Question: I am trying to setup the AWSDevTools for git on windows using git bash and I receive an error when running the oneTimeSetup.bat file. The error says "was not loaded because no valid module file was found in any module directory." Any ideas on what I am missing or any tutorials specific to windows? This is my first git deployment so I am new to git and git on AWS. I have attached a screen of my git bash command and error. Any help is appreciated.

These are the steps that amazon provideshttp://docs.amazonwebservices.com/elasticbeanstalk/latest/dg/GettingStarted.GetSetup-devtools.html
When I run step 3 and 5 the cmd prompt opens but nothing happens. The screenshot is while running from gitbash.
3.Double-click AWSDevTools-OneTimeSetup.bat. You can find AWSDevTools-OneTimeSetup.bat in the AWS DevTools/Windows directory. The setup script installs all of the necessary pieces for pushing AWS Elastic Beanstalk applications. You need to run this setup script only once.
5.Copy the AWSDevTools-RepositorySetup.bat from the AWS DevTools/Windows directory to your Git repository directory, and then double-click AWSDevTools-RepositorySetup.bat. You need to run this script for each Git repository.
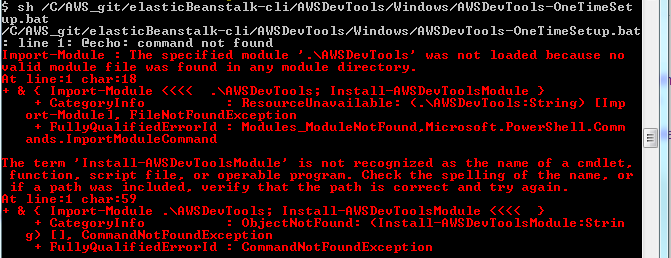
Answer: You need to run the AWSDevTools-OneTimeSetup.bat from the directory it is located in. In your case, c/AWS_git/elasticBeanstalk-cli/AWSDevTools/Windows